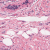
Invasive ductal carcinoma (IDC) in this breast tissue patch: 0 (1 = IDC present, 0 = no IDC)